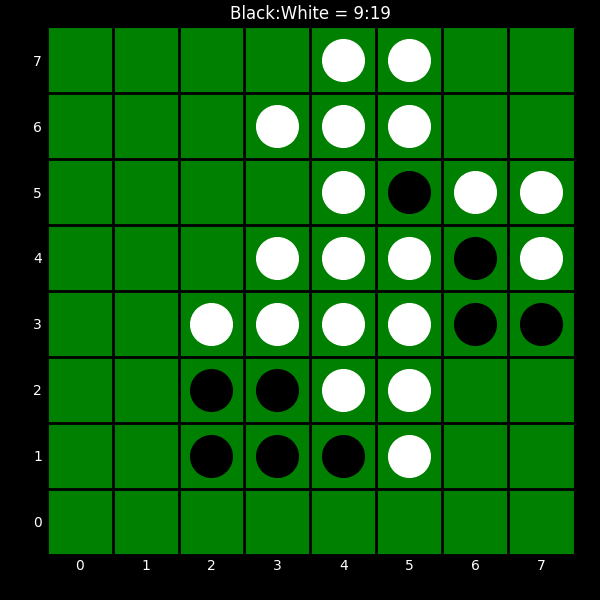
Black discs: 9
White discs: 19